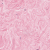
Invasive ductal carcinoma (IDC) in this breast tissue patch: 0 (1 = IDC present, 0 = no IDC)